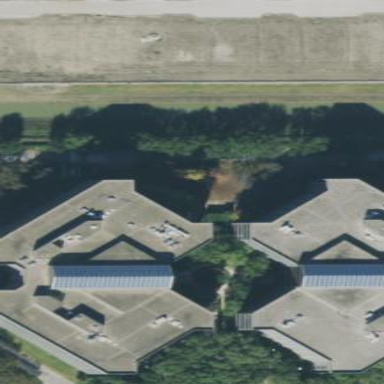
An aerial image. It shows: Office building.